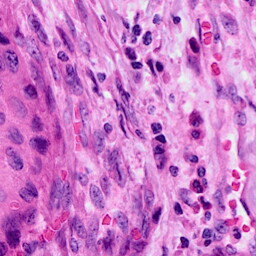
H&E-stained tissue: Cervix